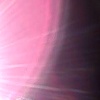
Label: sunburn